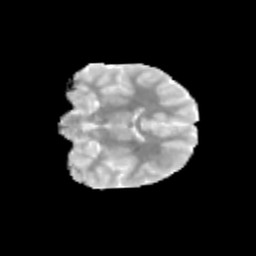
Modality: MD
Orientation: coronal
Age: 9
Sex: female
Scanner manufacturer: siemens
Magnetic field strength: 3 T
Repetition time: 3.8 s
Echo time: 0.07 s